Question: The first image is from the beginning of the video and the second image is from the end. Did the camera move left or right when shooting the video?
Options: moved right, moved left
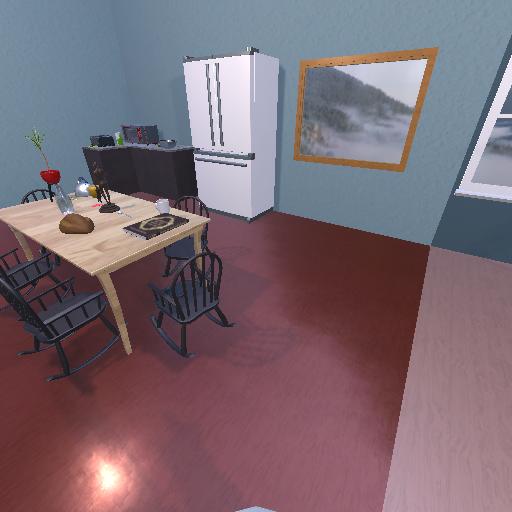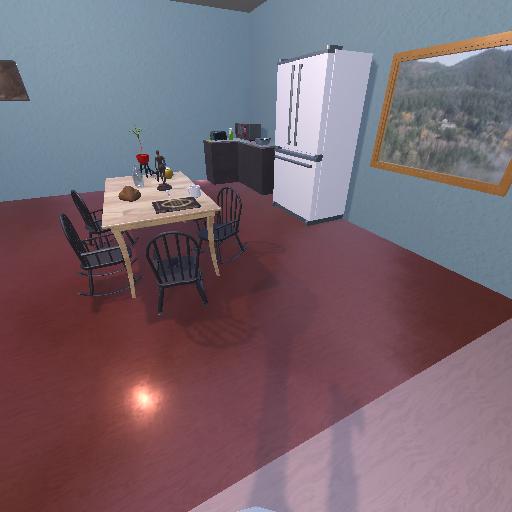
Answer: moved right